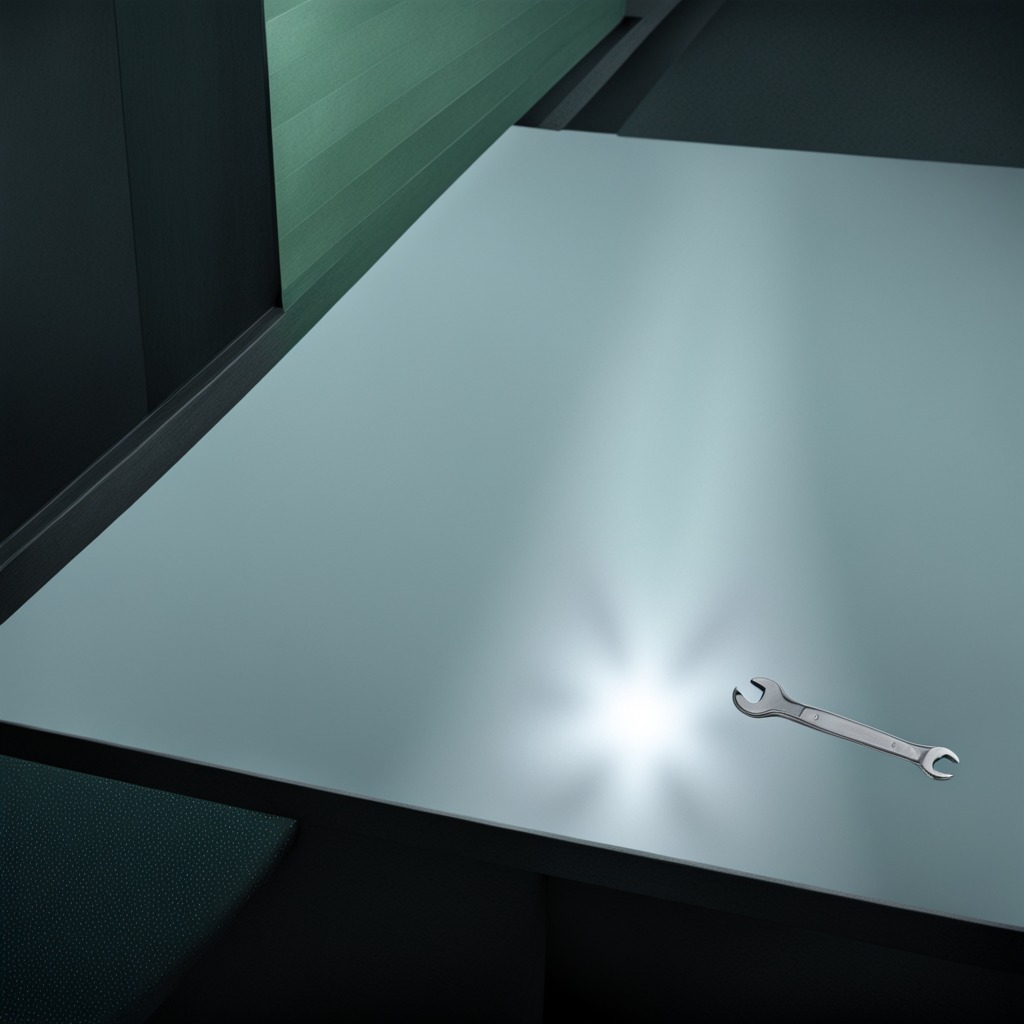
An wrench lies on a clean empty table in a railway signal maintenance room lit by harsh overhead fluorescents.